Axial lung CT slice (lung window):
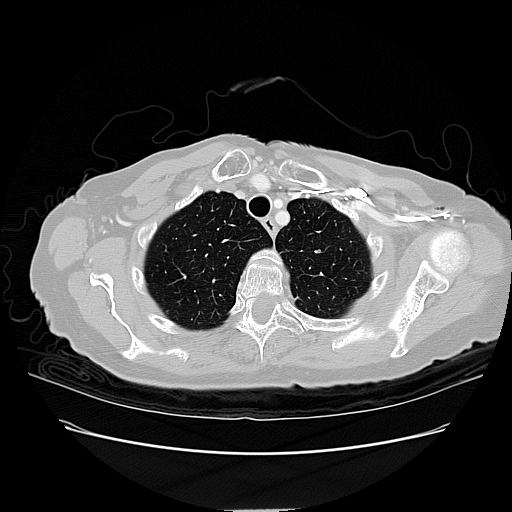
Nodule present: no